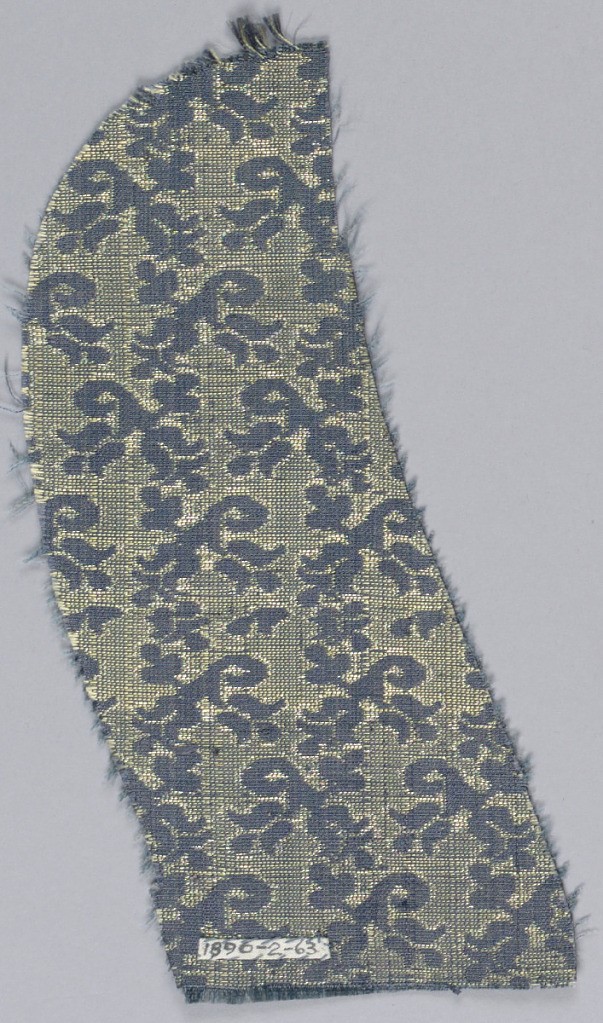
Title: Fragment
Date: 17th century
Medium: silk, metallic Technique: plain weave with supplementary weft
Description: Floral sprig facing in different directions on alternate rows. In gold on blue.